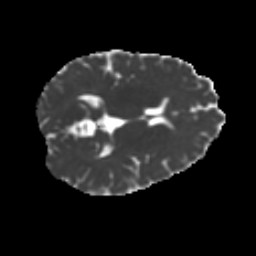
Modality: MD
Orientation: axial
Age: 33
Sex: female
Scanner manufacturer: ge
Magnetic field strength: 3 T
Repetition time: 7.8 s
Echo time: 0.0608 s